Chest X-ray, PA view. Patient: 66 years old, sex M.
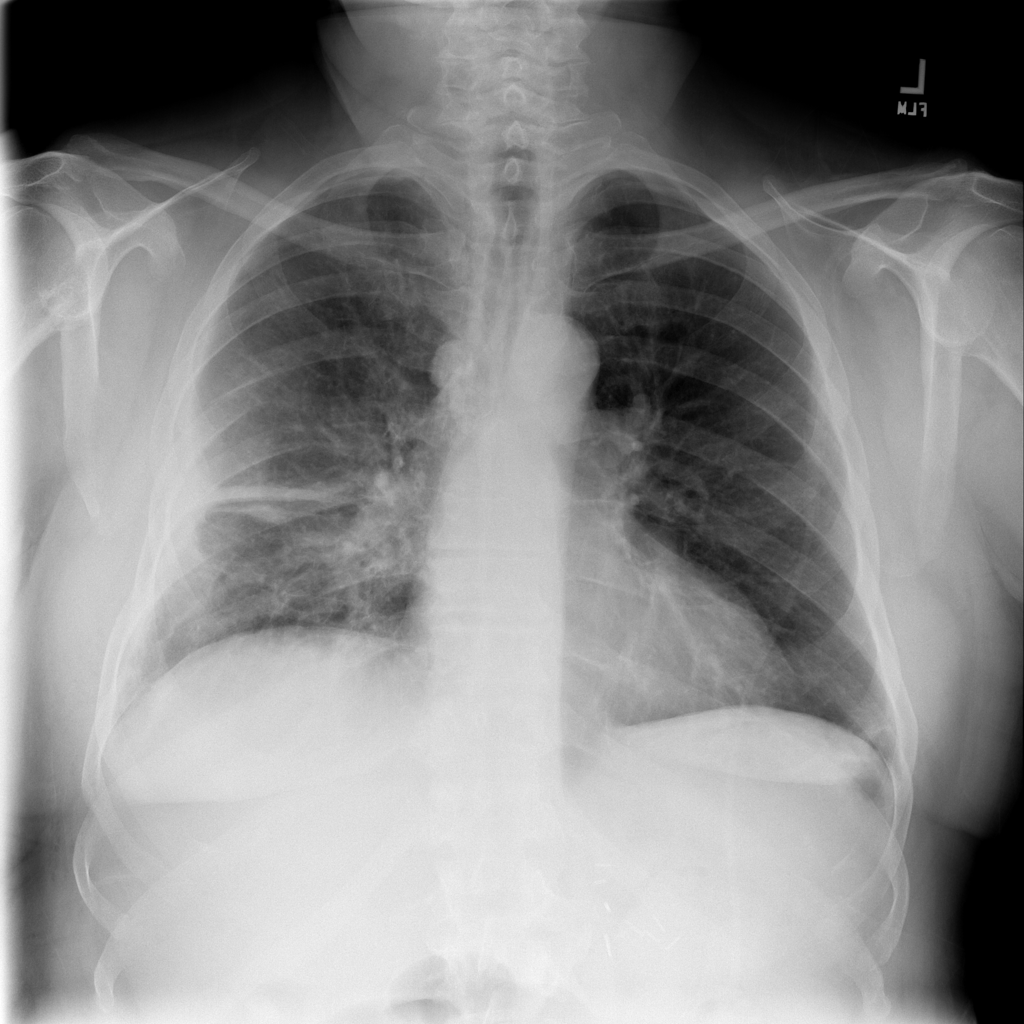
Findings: Infiltration, Pneumothorax